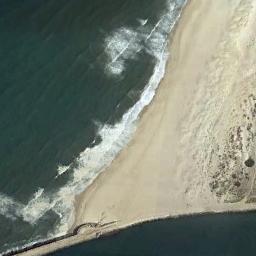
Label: beach